Field crop: tomato
Growth stage: 1
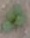
Species: solanum